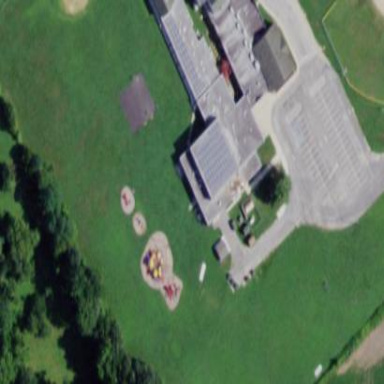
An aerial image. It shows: Recreation ground.